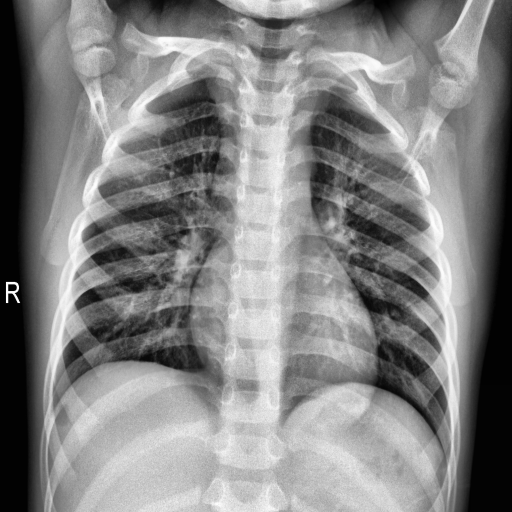
Finding: NORMAL